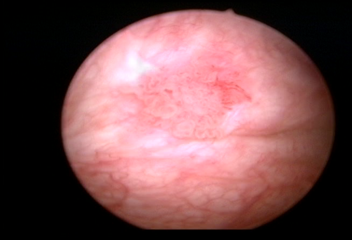
Modality: WLC
Class: Malignant
Subclass: LowGradePapillary
Lesion: L1
Stage: Ta
Morphology: Papillary
Bladder cancer association: Yes
Annotated structures: Tumor